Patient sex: M
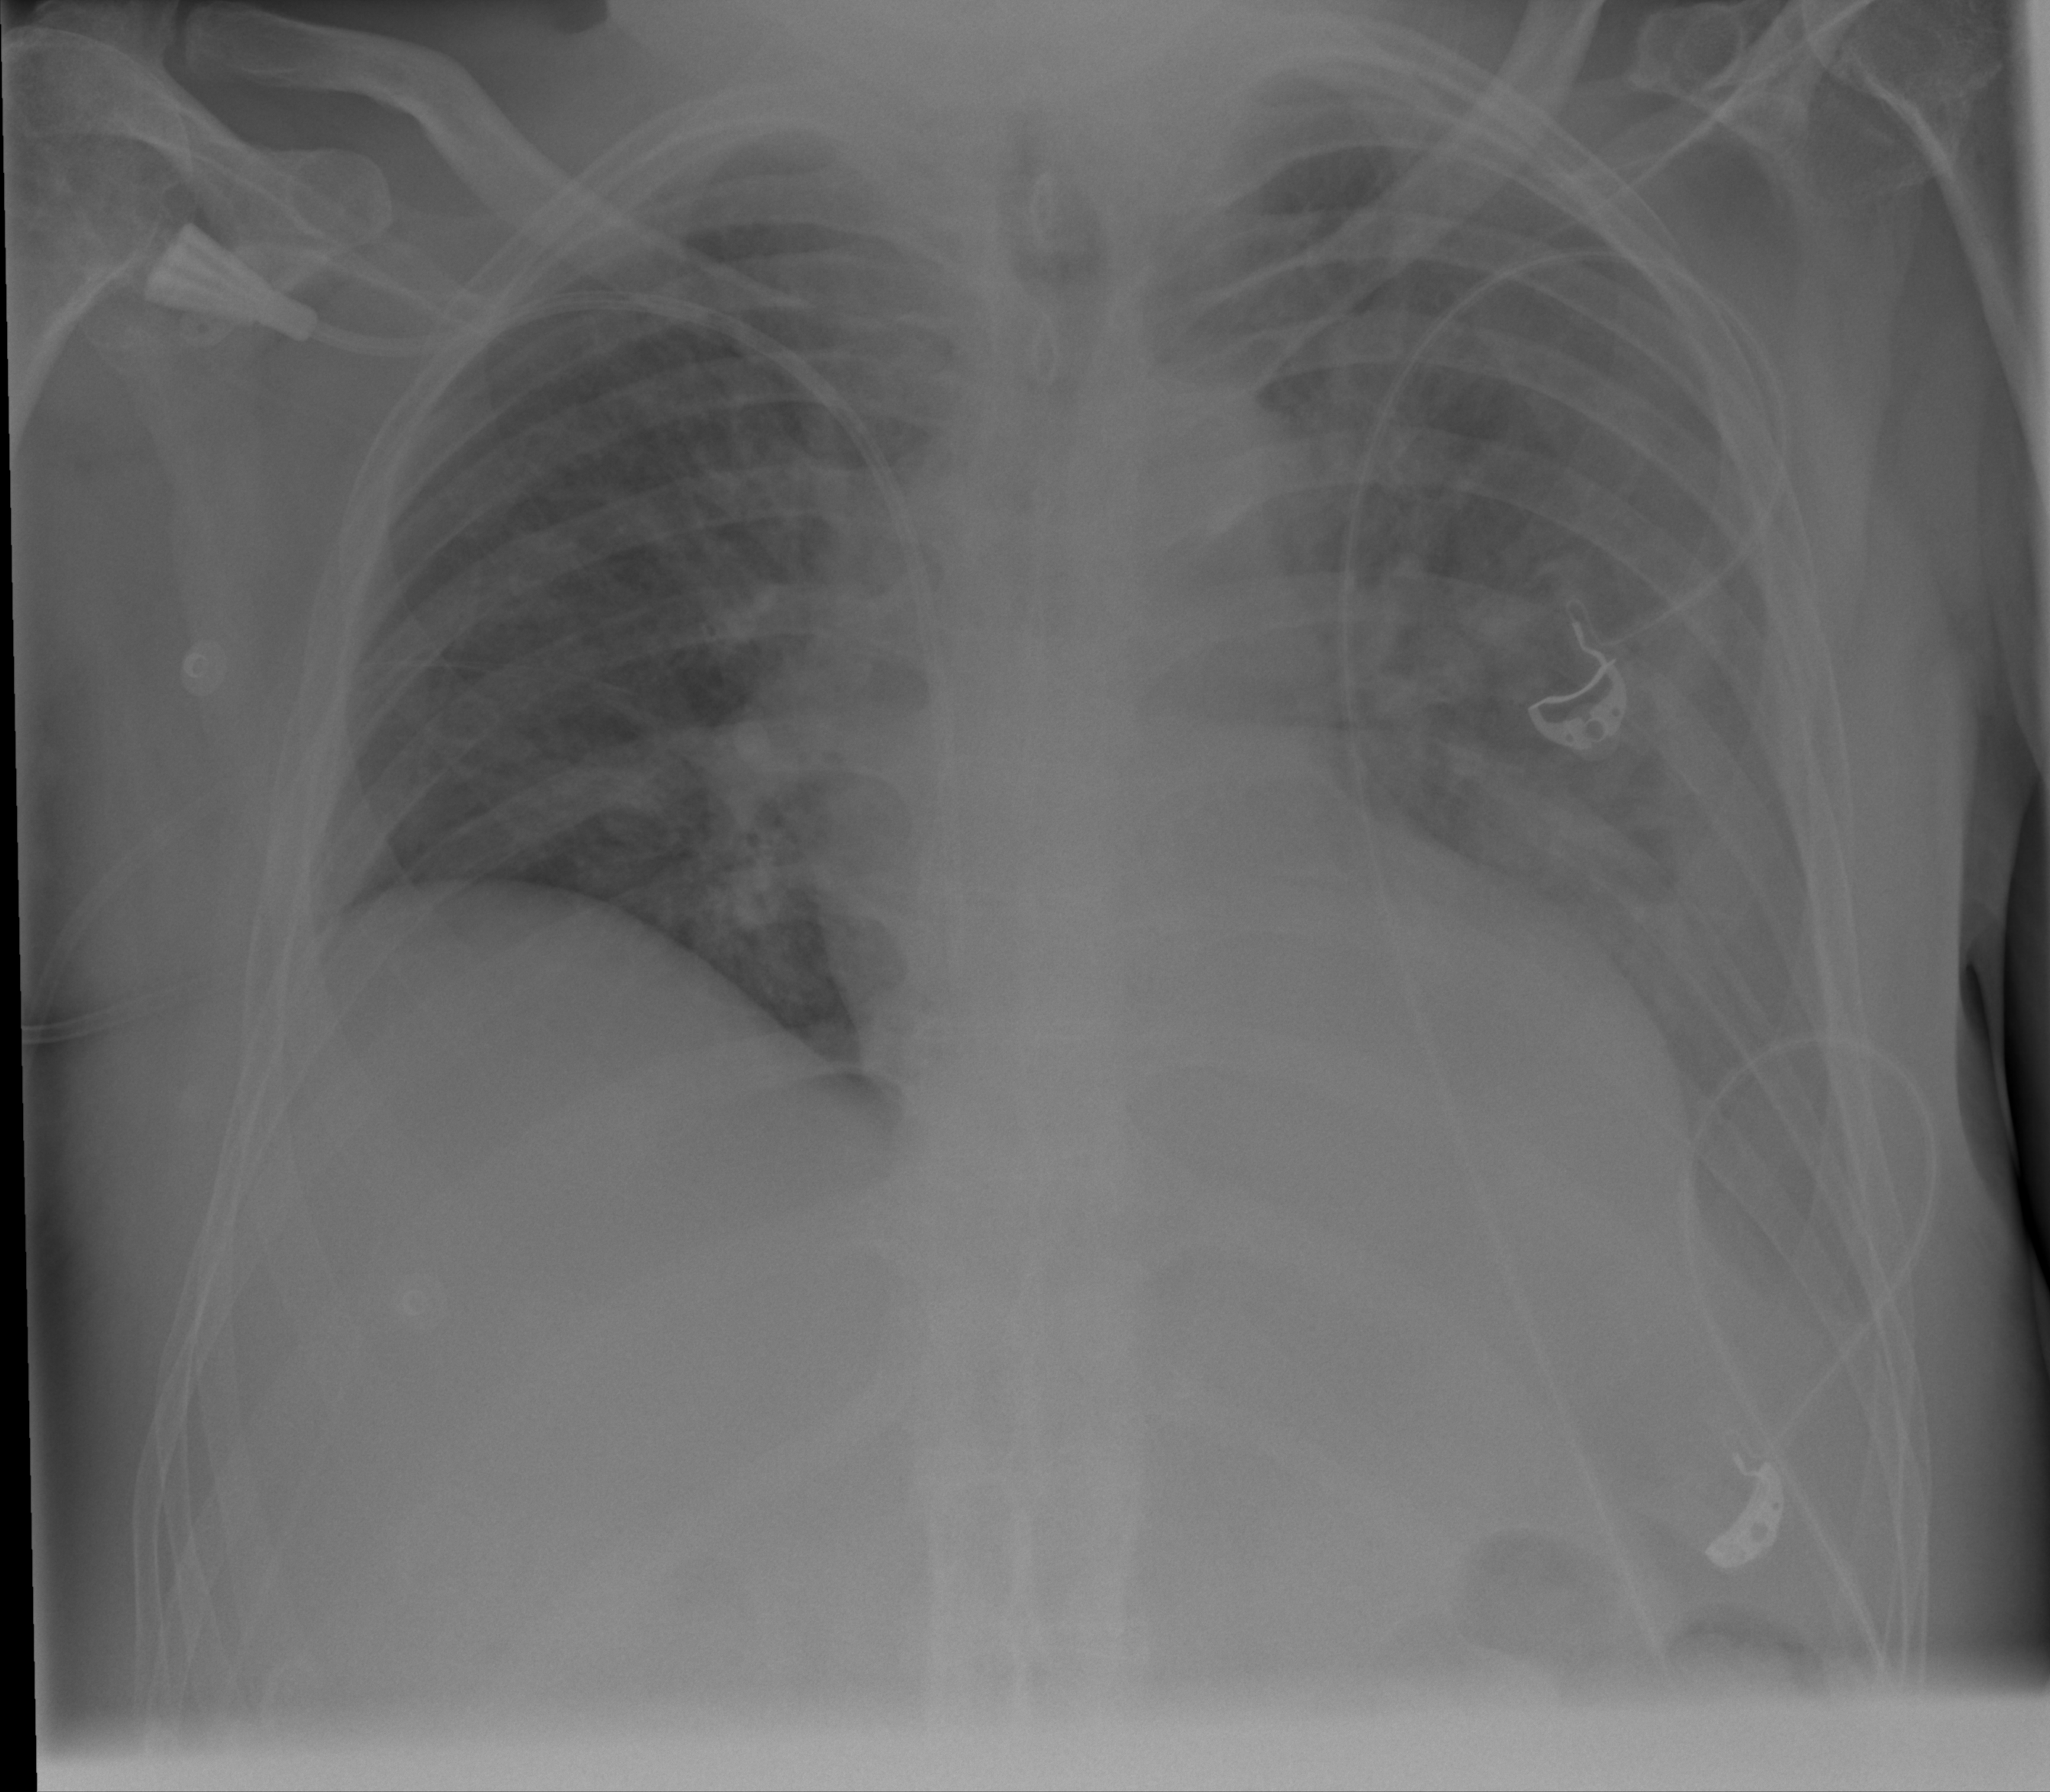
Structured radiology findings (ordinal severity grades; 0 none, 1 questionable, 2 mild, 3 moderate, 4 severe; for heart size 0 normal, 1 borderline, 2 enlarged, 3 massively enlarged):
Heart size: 1
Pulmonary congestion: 2
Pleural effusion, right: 0
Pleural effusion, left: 2
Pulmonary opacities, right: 1
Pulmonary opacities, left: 1
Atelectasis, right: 0
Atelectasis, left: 0